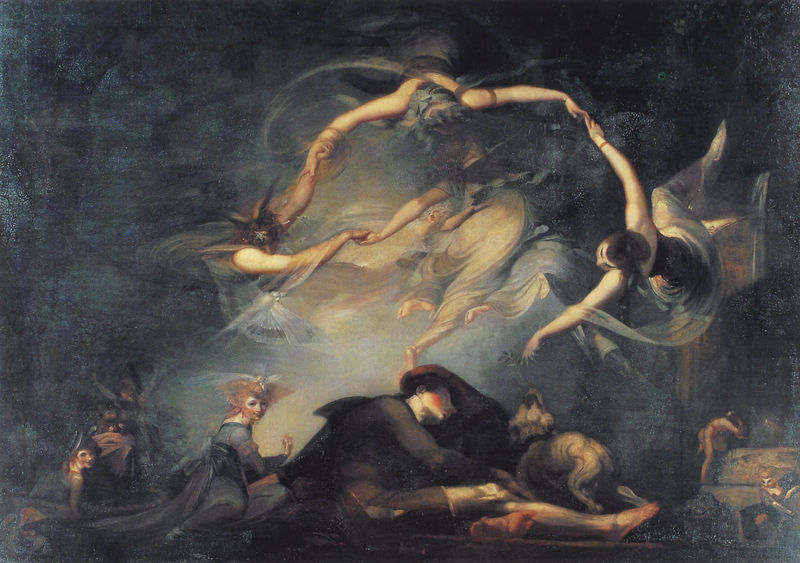
Titel: Der Traum des Schäfers
Künstler: Johann Heinrich Füssli
Institution: London, Tate Gallery
Schlagwörter: dunkel, himmel, mann, schlaf, frauen, frau, hut, kleider, licht, nacht, hund, hunde, tiere, tanz, blond, arme, hände, haare, fliegen, engel, dunst, transparent, fuss, schweben, traum, springen, hingabe, reigen, hexen